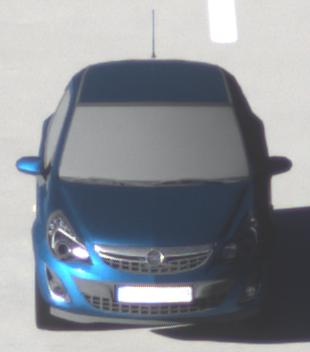
Make: Opel
Model: Corsa 1.2
Detailed model: Corsa (D)
Model produced from: 2011/01
Model produced until: 2014/08
Doors: 3
Color: blue
Road condition: dry road
Daytime: sunrise or sunset
Contrast: high contrast